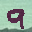
Label: 9